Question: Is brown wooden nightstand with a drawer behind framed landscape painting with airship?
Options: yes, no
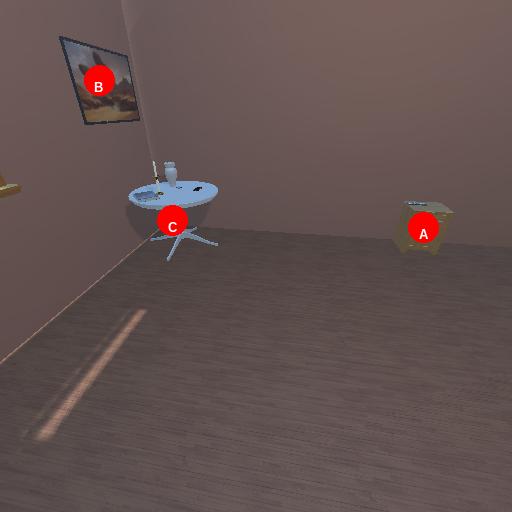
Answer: yes